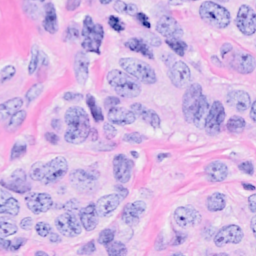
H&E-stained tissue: Breast